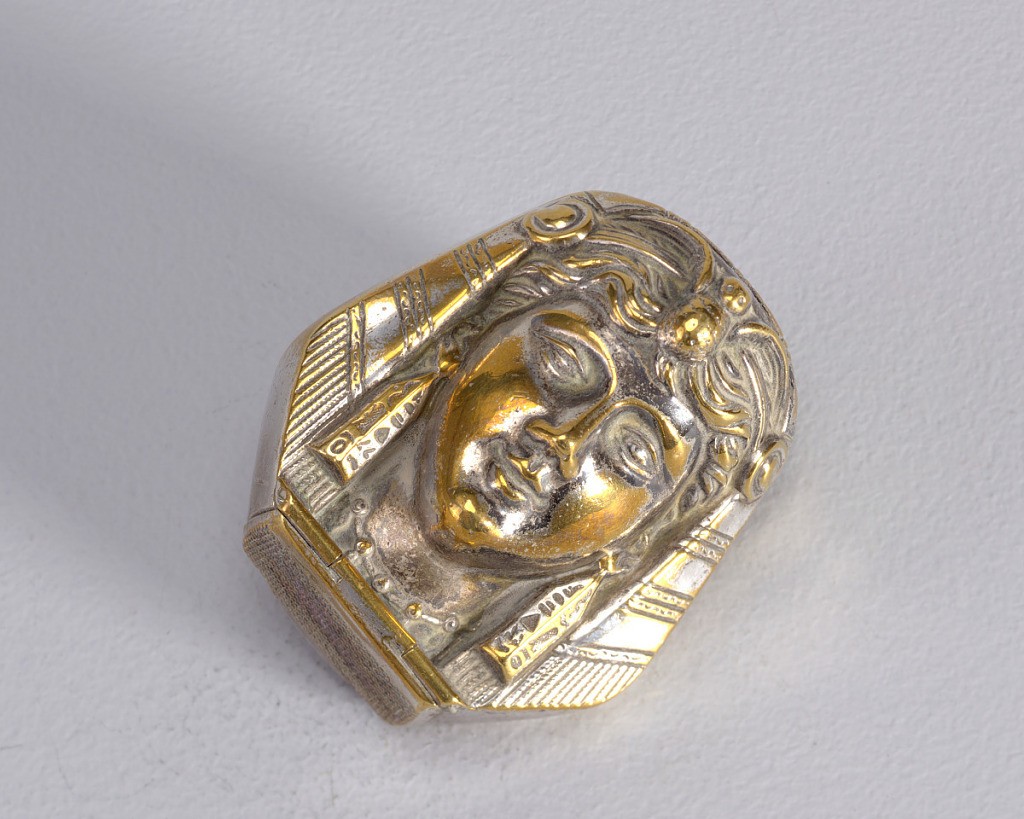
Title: Woman's Head in Exotic Headdress
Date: late 19th century
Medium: Plated brass
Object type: Matchsafe
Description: In the shape of a woman's head, dressed in exotic, Egyptian style headdress; she wears long pendant earrings in the shape of obelisks with heiroglyphics, and necklace strung with smaller pendants. Front and reverse decoration identical. Box lid with thumb catch on bottom, hinged on reverse. Striker on bottom of lid.